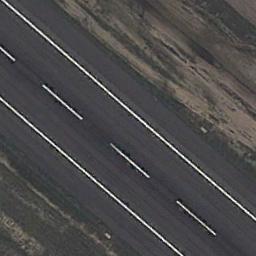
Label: runway